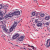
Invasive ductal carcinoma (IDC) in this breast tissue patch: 0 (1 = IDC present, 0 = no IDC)